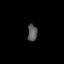
Tissue: prostate
Cell type: T cells
Senescence score: 0.7109
Nuclear area (px): 160
Mean DAPI intensity: 89.875